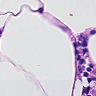
Metastatic tissue present: no